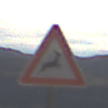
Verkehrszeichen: WildwechselLinks
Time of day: MorningAfternoon
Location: Outdoor (Nature)
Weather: PartlyCloudy
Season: NotSpecified
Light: Natural